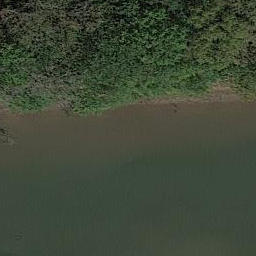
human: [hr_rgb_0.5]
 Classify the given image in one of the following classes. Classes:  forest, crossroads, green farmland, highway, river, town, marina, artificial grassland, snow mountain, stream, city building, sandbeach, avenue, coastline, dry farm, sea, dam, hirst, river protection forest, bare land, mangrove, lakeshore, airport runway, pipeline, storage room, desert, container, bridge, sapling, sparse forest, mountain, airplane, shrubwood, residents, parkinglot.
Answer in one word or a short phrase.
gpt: river protection forest